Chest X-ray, AP view. Patient: 45 years old, sex F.
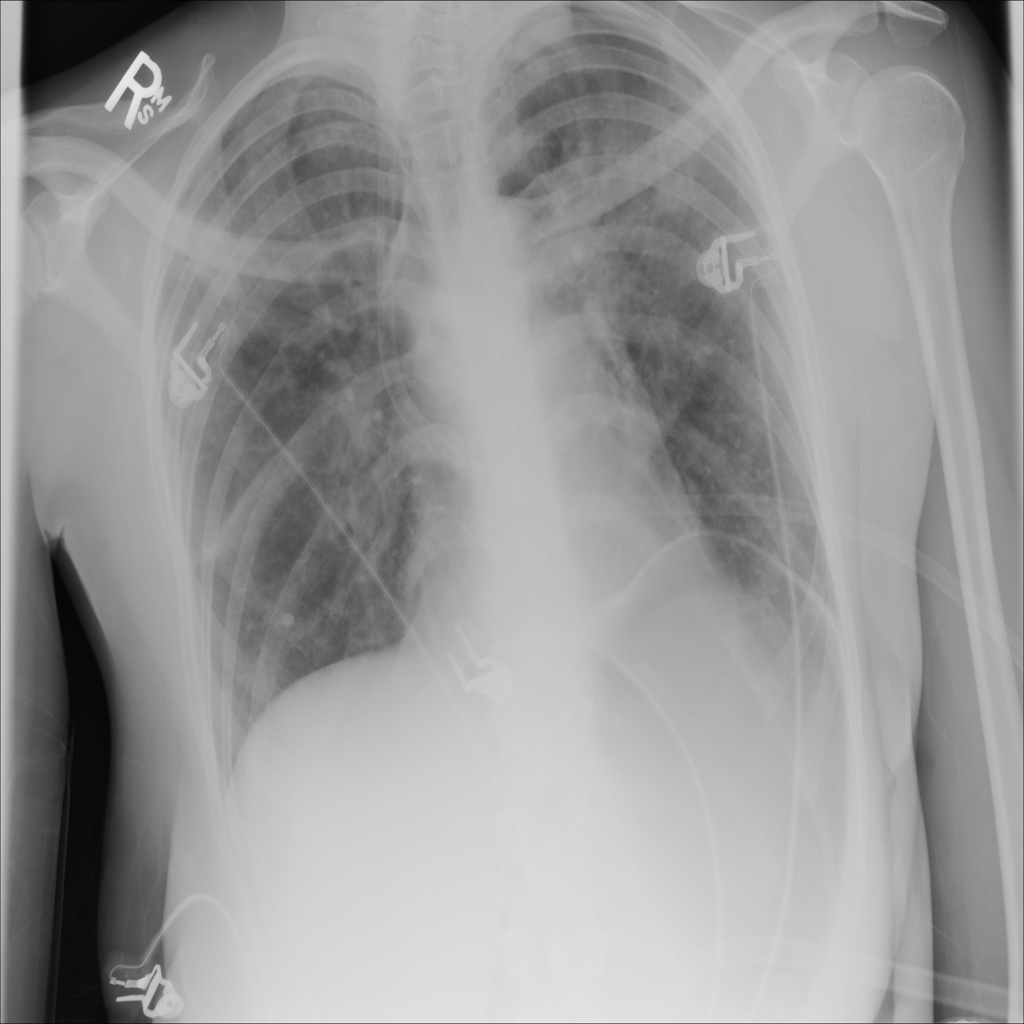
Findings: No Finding